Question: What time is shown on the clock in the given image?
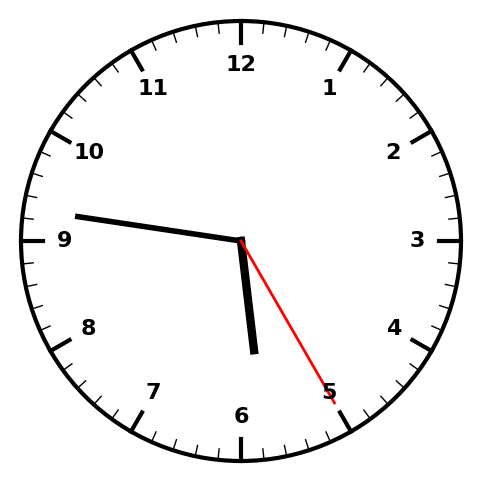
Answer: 05:46:25